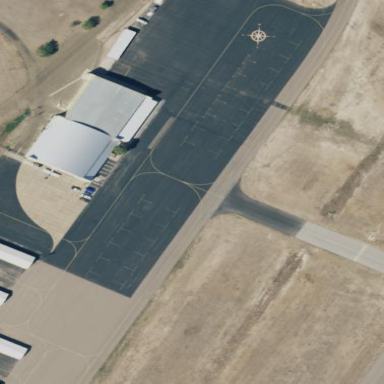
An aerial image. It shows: Apron at the airport.